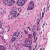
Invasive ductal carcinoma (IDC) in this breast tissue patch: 0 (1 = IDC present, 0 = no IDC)